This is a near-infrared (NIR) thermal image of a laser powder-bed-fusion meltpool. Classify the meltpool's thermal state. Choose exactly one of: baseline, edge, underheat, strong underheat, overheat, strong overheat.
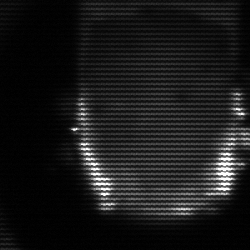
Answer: baseline